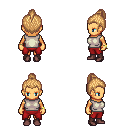
a pixel art fantasy rpg character, female body template, human, tanned skin, white sleeveless shirt, red pants, light blonde short topknot hairstyle, bracelets, maroon shoes, four views (front, back, left, right), 2x2 character sprite sheet, small pixel art, hard edges, no anti-aliasing